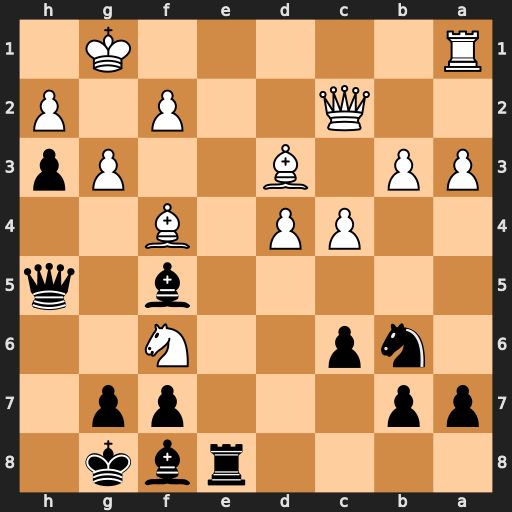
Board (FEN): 4rbk1/pp3pp1/1np2N2/5b1q/2PP1B2/PP1B2Pp/2Q2P1P/R5K1
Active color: b
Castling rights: -
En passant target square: -
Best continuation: gxf6 Bxf5 Qf3 Bxh3 Re2 Qxe2 Qxe2